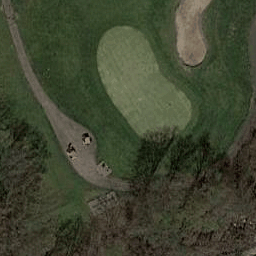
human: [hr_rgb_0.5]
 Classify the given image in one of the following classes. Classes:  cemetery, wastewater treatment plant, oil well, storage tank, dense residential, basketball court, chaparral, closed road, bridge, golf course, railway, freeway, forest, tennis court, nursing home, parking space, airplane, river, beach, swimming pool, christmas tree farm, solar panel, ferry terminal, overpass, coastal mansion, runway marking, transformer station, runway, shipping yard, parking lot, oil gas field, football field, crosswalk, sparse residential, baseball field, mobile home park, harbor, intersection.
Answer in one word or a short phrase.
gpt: golf course